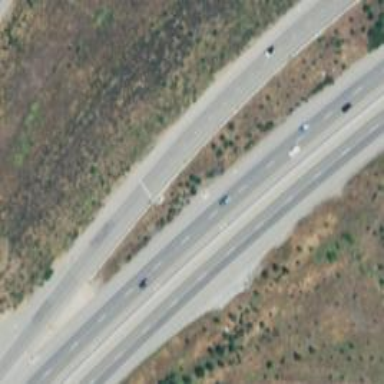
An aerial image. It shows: Asphalt trunk link road.